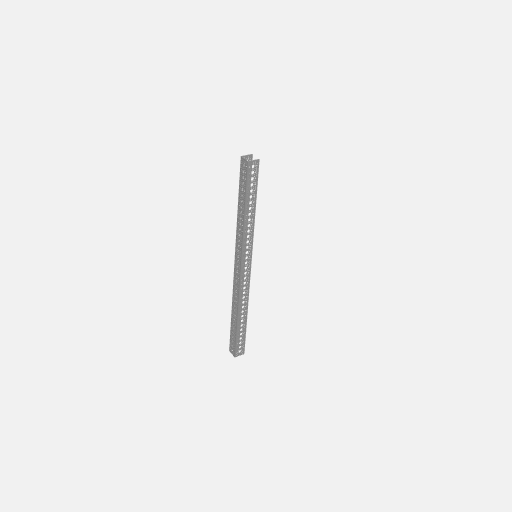
Part: UChannel37H